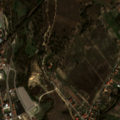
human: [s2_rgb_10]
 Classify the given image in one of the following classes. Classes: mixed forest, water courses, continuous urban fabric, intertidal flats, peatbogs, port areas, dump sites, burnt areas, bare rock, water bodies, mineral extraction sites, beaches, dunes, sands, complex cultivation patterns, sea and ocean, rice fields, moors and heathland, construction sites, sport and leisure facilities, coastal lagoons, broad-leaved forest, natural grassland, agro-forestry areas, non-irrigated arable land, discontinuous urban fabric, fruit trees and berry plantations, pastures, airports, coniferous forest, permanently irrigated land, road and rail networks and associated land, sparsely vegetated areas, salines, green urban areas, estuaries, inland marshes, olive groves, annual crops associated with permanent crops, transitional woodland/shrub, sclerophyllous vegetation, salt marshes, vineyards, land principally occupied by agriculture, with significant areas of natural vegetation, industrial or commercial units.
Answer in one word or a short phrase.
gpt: discontinuous urban fabric, industrial or commercial units, olive groves, annual crops associated with permanent crops, complex cultivation patterns, land principally occupied by agriculture, with significant areas of natural vegetation